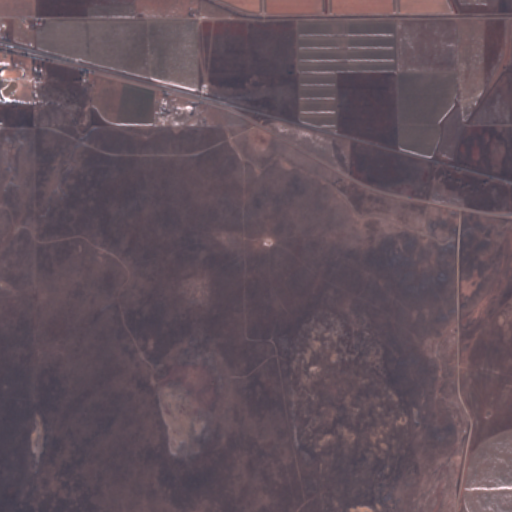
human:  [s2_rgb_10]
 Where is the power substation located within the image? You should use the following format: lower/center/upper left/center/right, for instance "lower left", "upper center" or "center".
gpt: The power substation is located in the upper center of the image.
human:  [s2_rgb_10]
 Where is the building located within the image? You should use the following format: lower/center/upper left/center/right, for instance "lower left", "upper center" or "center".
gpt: The building is located in the upper left of the image.
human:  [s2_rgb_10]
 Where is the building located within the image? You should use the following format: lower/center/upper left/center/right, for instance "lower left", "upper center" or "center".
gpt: The building is located in the upper left of the image.
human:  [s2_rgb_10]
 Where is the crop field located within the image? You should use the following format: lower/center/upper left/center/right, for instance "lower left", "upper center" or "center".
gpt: There is no crop field in the image.